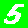
Digit: 5